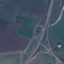
Land use / land cover: Highway